Field crop: maize
Growth stage: 2
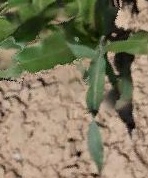
Species: maize